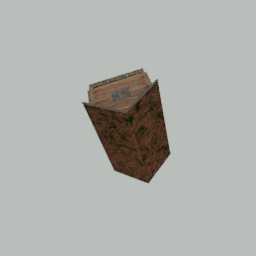
Label: architecture